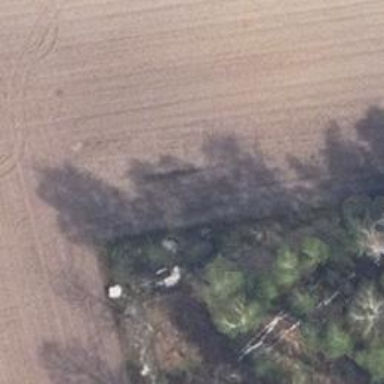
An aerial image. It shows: Hunting stand.